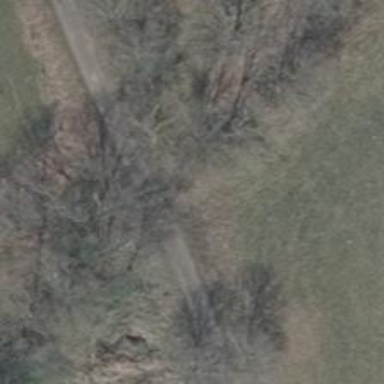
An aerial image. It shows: Track road with bridge.